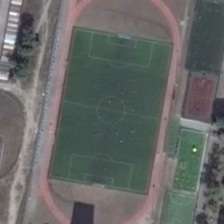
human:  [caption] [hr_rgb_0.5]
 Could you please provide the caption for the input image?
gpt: several buildings and green trees are near a playground with a football field in it .

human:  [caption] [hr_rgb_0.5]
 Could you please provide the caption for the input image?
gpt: the playground consists of a red track and a green football field .

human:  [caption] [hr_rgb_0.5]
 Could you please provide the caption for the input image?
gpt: several buildings and green trees are near a playground with a football field in it .

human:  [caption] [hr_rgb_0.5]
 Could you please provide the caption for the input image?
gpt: a green court and a red court is near the playground .

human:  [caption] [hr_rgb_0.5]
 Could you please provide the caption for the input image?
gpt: the playground consists of a red track and a green football field .